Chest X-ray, AP view. Patient: 51 years old, sex M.
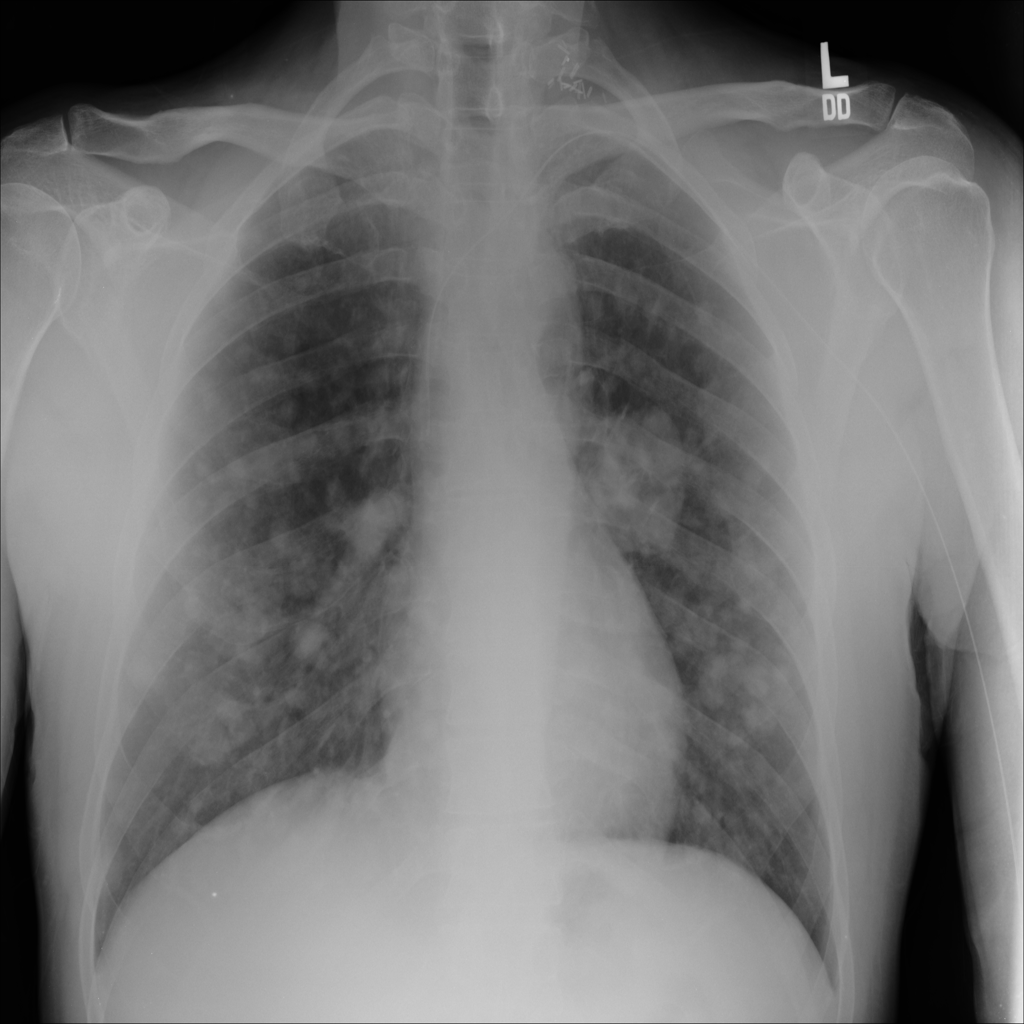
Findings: Mass